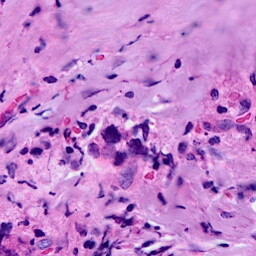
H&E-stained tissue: Breast